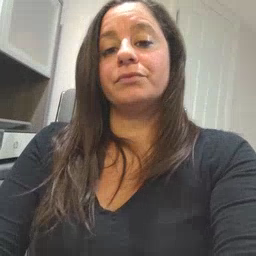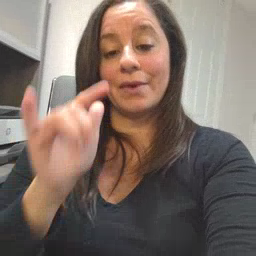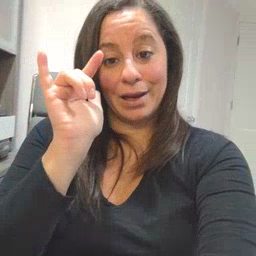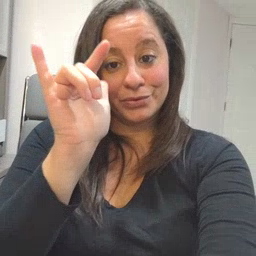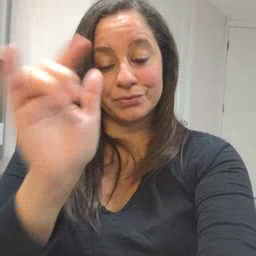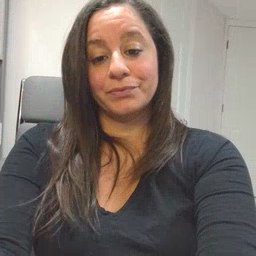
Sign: airplane